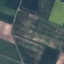
Land use / land cover: AnnualCrop